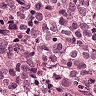
Metastatic tissue present: yes